Question: I'm learning AngularJS.
I've written following code:
'''
<ul class="list-group">
<li class="list-group-item" ng-repeat="product in store.products">
<h3 ng-include="'product-title.html'"/>
<section ng-controller="PanelController as panel">
<ul class="nav nav-pills">
'''
When I open the browser I see that the '<section ng-controller="PanelController as panel">' part is not present in the resulting HTML code.

You can find the entire source <URL>.
How can I fix this problem (make the 'section' part appear in the browser) ?
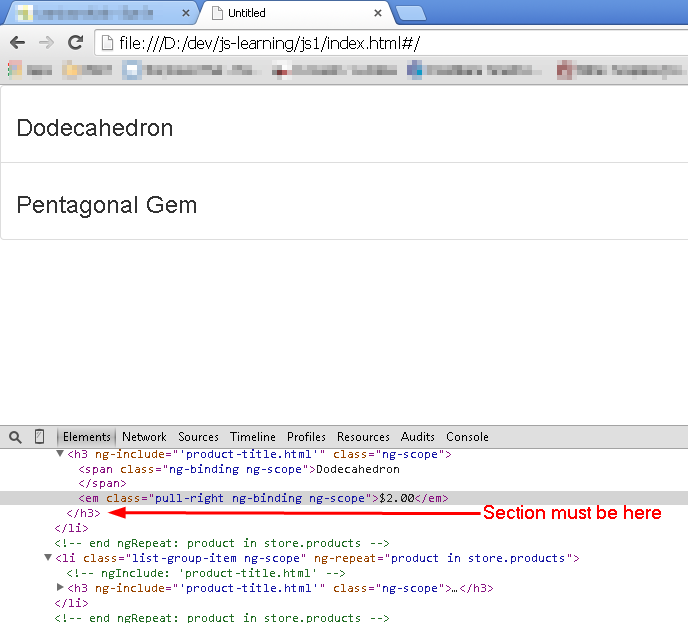
Answer: Problem is in your
'''
<h3 ng-include="'product-title.html'"/>
'''
ng-include has to be used in pair tags as referred here - <URL>
So change it like that
'''
<h3 ng-include="'product-title.html'"></h3>
'''